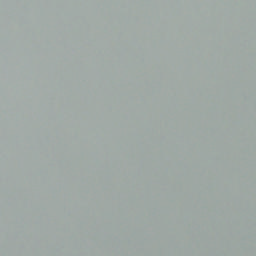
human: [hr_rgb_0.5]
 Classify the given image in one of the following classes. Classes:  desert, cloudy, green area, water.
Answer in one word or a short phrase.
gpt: cloudy